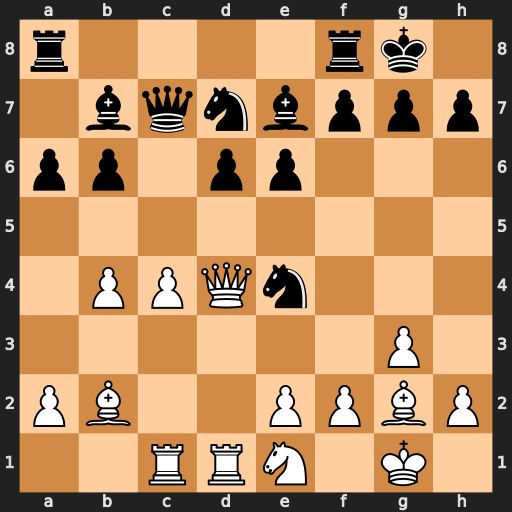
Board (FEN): r4rk1/1bqnbppp/pp1pp3/8/1PPQn3/6P1/PB2PPBP/2RRN1K1
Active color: w
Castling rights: -
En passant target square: -
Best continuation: Qxg7#